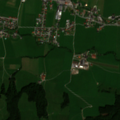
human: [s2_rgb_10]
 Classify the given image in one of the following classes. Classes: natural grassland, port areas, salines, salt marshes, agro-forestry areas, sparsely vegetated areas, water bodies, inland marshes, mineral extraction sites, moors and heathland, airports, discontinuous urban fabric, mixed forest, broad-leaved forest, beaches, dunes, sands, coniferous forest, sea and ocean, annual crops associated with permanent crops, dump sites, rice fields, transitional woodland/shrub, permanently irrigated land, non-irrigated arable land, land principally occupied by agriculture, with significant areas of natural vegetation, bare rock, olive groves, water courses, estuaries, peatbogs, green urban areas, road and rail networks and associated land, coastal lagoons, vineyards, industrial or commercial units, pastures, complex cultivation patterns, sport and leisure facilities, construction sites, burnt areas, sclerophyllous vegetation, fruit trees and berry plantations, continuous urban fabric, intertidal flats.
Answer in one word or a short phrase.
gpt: discontinuous urban fabric, pastures, mixed forest